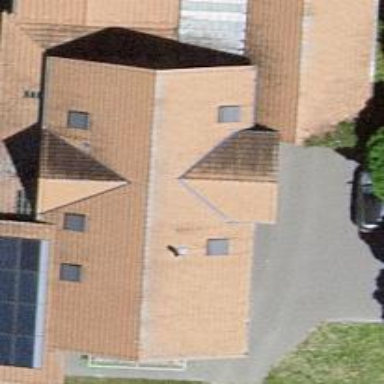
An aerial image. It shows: Residential building.